Question: I just got a new CodeIgniter project and I think I have either routing problems or a .htaccess problem, the situation is like this:
The project is on a domain like this : www.example.com, and of course I need a copy of it in my /var/www/html/project folder because I don't want to work directly on the production server.
So I downloaded it and managed to get the front end part working perfectly from my localhost/project folder (actually I ended up using the ip address because if I use localhost it gows to www.localhost.com/project for some reason eventhough I edited the htacces file, but i can work with the ip).
Now the thing is something really weird is going in the back office part, I mean if I type 127.0.0.1/project/admin it gows to 127.0.0.1/project/admin/admin/login insteand of /admin/login.
And the links to all the css and js files are weird and can't figure out where this weirdness comes from.
Here are some pics:

So as you can see in the picture above in the code it looks ok that's the path to the folder css/admin.css which is correct, but if you look in the console you can see that it tries to load admin/css/admin.css which of course it's not ok.
Now when I type in the adress bar : 1270.0.0.1/project/admin it goes to 127.0.0.1/admin/admin/ login and of course it goes 404 on me, but if I specify: 127.0.0.1/project/admin/login than it loads what you see in the picture above.
Below I will put the routes and stuff from the config file:
Routes:
'''
$route['default_controller'] = "home";
$route['scaffolding_trigger'] = "";
//variables
$lang = "([a-zA-Z]{2}/)?";
$index_lang = "([a-zA-Z]{2}/?)?";
//admin
$route["admin"] = "admin";
$route["admin/(.*)"] = "admin/$1";
From the config:
$config['base_url'] = "";
$config['admin_url'] = $config['base_url']."admin/";
$config['base_path'] = $_SERVER['DOCUMENT_ROOT']."/project/";
/*
|--------------------------------------------------------------------------
| Index File
|--------------------------------------------------------------------------
|
| Typically this will be your index.php file, unless you've renamed it to
| something else. If you are using mod_rewrite to remove the page set this
| variable so that it is blank.
|
*/
$config['index_page'] = "index.php";
'''
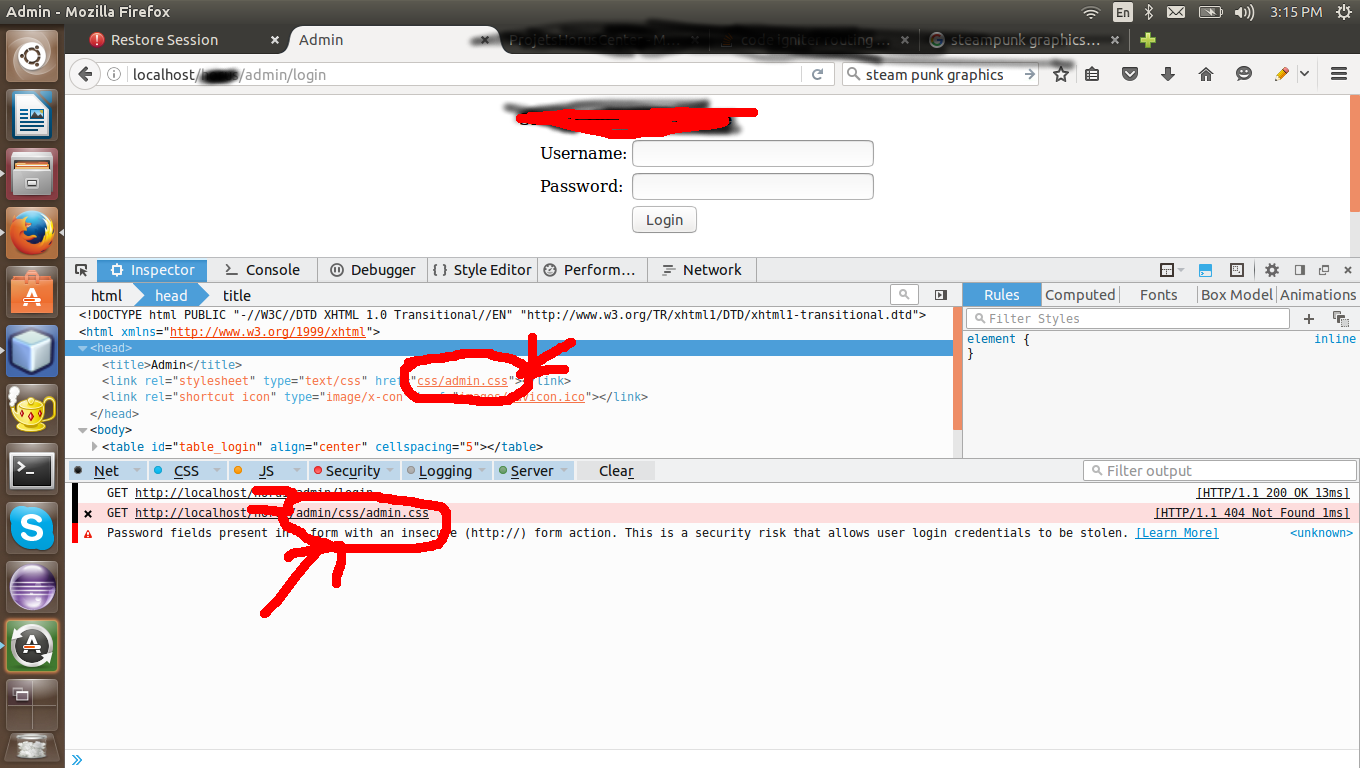
Answer: I have worked with CodeIgniter just a few times, but I think the cause of your problem is a) using relative paths or b) bad URL configuration
try to rewrite in config
'''
$config['base_url'] = "";
'''
to
'''
$config['base_url'] = "http://localhost-or-ip/project-folder-name/";
'''
another solution can be modifing your .htaccess file in root directory - and of course modify your config.php to '$config['base_path'] = $_SERVER['DOCUMENT_ROOT'];' (or another original value)
you can try in .htacces rewrite this:
'''
RewriteBase /
'''
to
'''
RewriteBase /project-folder-name/
'''
both solutions(if they will work) are useable, but you should consider using Virtual Hosts and set your localhost domain url for example as: 'my-domain.com.local' and using your 'hosts' file for connecting this domain through localhost '127.0.0.1 my-domain.com.local'